Interaction volume radius: 5 \u00c5
Interaction volume height: 20 \u00c5
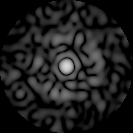
Disorder parameter: 0.8236